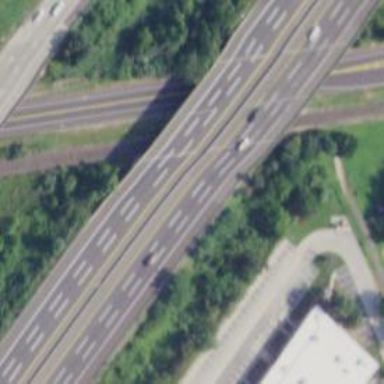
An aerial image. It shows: Urban freeway expressway bridge crossing over the motorway.